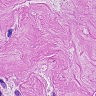
Metastatic tissue present: yes